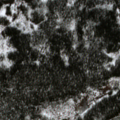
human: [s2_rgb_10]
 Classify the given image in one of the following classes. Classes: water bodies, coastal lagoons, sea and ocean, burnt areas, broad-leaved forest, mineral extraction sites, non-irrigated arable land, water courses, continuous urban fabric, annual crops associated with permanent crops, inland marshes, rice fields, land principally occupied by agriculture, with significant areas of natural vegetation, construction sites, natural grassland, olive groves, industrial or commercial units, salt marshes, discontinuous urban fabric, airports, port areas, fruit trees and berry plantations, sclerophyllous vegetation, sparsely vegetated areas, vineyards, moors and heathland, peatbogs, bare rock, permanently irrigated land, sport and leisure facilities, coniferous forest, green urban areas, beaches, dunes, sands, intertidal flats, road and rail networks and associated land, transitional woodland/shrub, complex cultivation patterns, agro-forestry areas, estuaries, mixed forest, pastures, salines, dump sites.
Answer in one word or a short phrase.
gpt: coniferous forest, transitional woodland/shrub